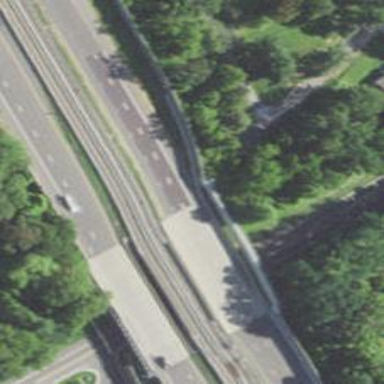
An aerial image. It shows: Bridge over motorway.